Question: The figure describes the ball exchange problem. The white ball can exchange positions with the adjacent colored balls in the 4-neighborhood. The target state is that all balls are arranged in the order of red, blue, green, and yellow from the upper left corner in the order of rows first and columns. How many exchanges are needed?
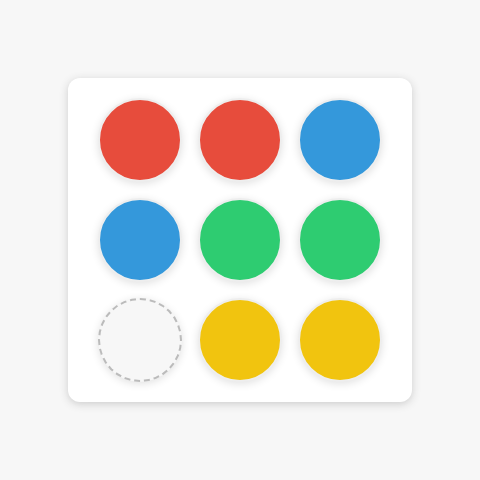
Answer: 2